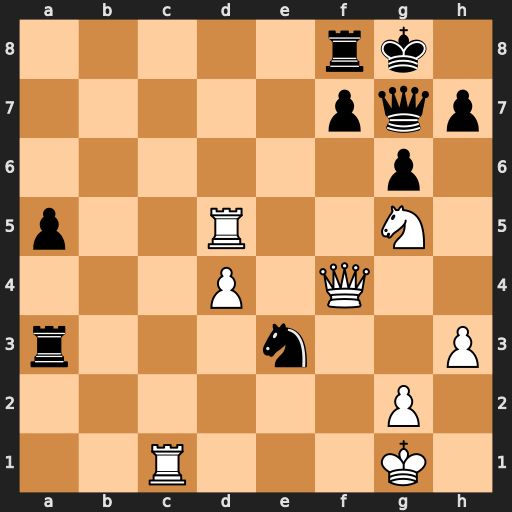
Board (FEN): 5rk1/5pqp/6p1/p2R2N1/3P1Q2/r3n2P/6P1/2R3K1
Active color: w
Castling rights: -
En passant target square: -
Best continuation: Rd7